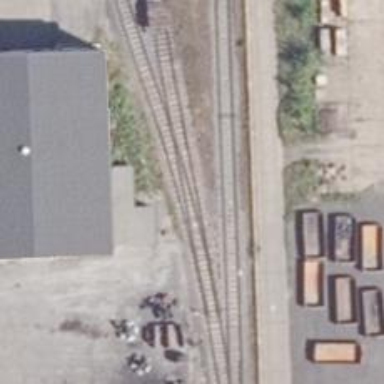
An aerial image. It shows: Railway spur service.